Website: macys
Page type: payment
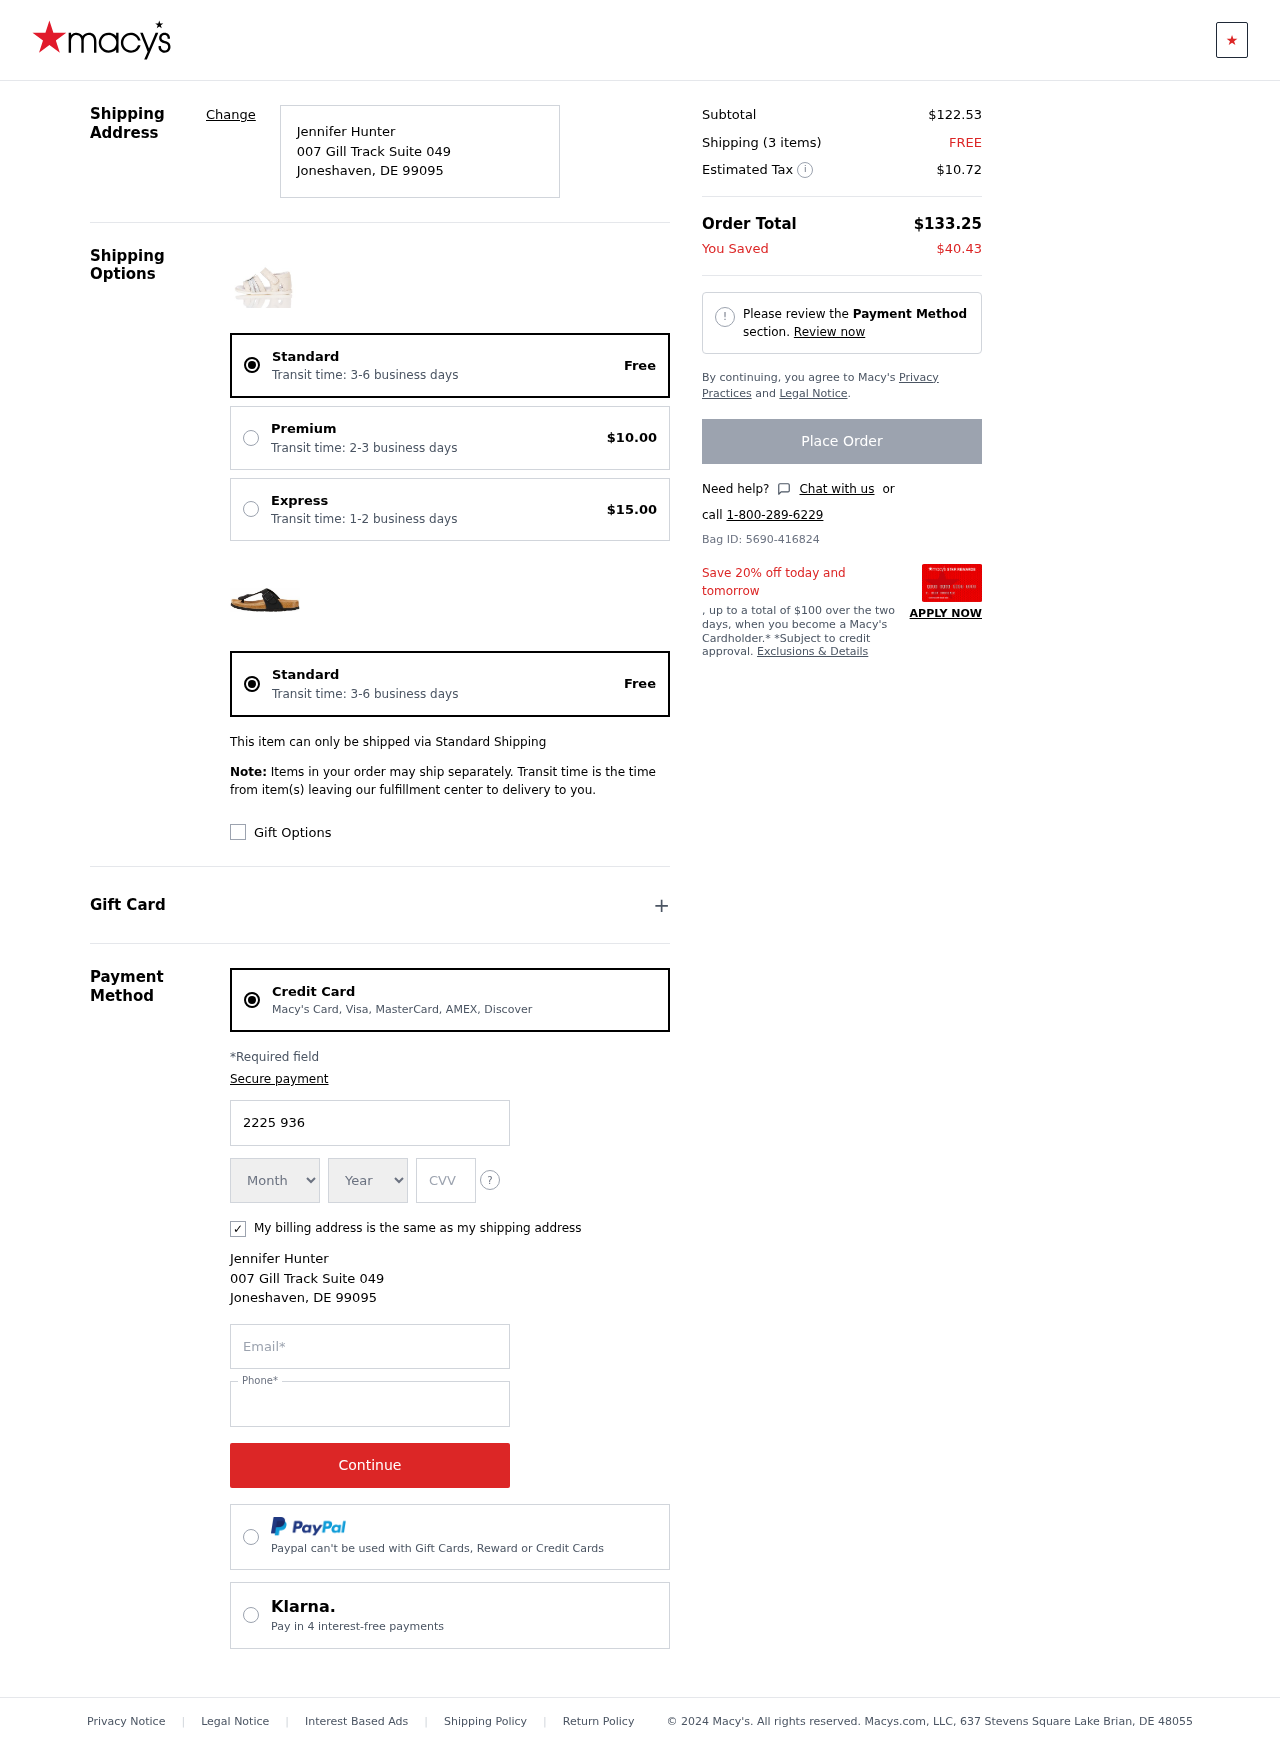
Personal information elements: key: PII_CARD_CVV
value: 572
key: PII_CARD_EXPIRY_MONTH
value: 06
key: PII_CARD_EXPIRY_YEAR
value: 28
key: PII_CARD_NUMBER
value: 2225 9363 4326 0873
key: PII_CITY
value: Joneshaven
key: PII_EMAIL
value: jenniferhunter@hotmail.com
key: PII_FULLNAME
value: Jennifer Hunter
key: PII_PHONE
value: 2016181135
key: PII_POSTCODE
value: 99095
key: PII_STATE_ABBR
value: DE
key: PII_STREET
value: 007 Gill Track Suite 049
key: PII_FULLNAME2
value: Jennifer Hunter
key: PII_CITY2
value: Joneshaven
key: PII_STATE_ABBR2
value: DE
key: PII_POSTCODE_FULL
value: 99095
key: PII_POSTCODE_NUMERIC
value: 99095
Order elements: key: ORDER_DELIVERY_DATE
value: Transit time: 3-6 business days
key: ORDER_SHIPPING_STANDARD
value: Free
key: ORDER_SHIPPING_PREMIUM
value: $10.00
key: ORDER_SHIPPING_EXPRESS
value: $15.00
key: ORDER_DELIVERY_DATE2
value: Transit time: 3-6 business days
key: ORDER_SHIPPING_STANDARD2
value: Free
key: ORDER_SUBTOTAL
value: $122.53
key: ORDER_NUM_ITEMS
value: Shipping (3 items)
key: ORDER_SHIPPING_COST
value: FREE
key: ORDER_TAX
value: $10.72
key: ORDER_TOTAL
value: $133.25
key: ORDER_SAVINGS
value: $40.43
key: ORDER_ID
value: Bag ID: 5690-416824